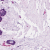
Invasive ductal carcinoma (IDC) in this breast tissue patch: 1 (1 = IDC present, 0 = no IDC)